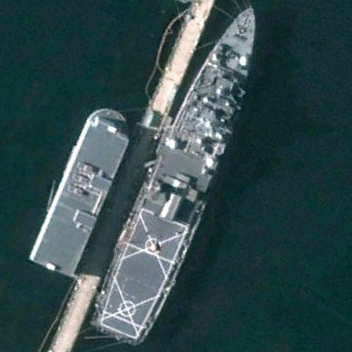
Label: combat